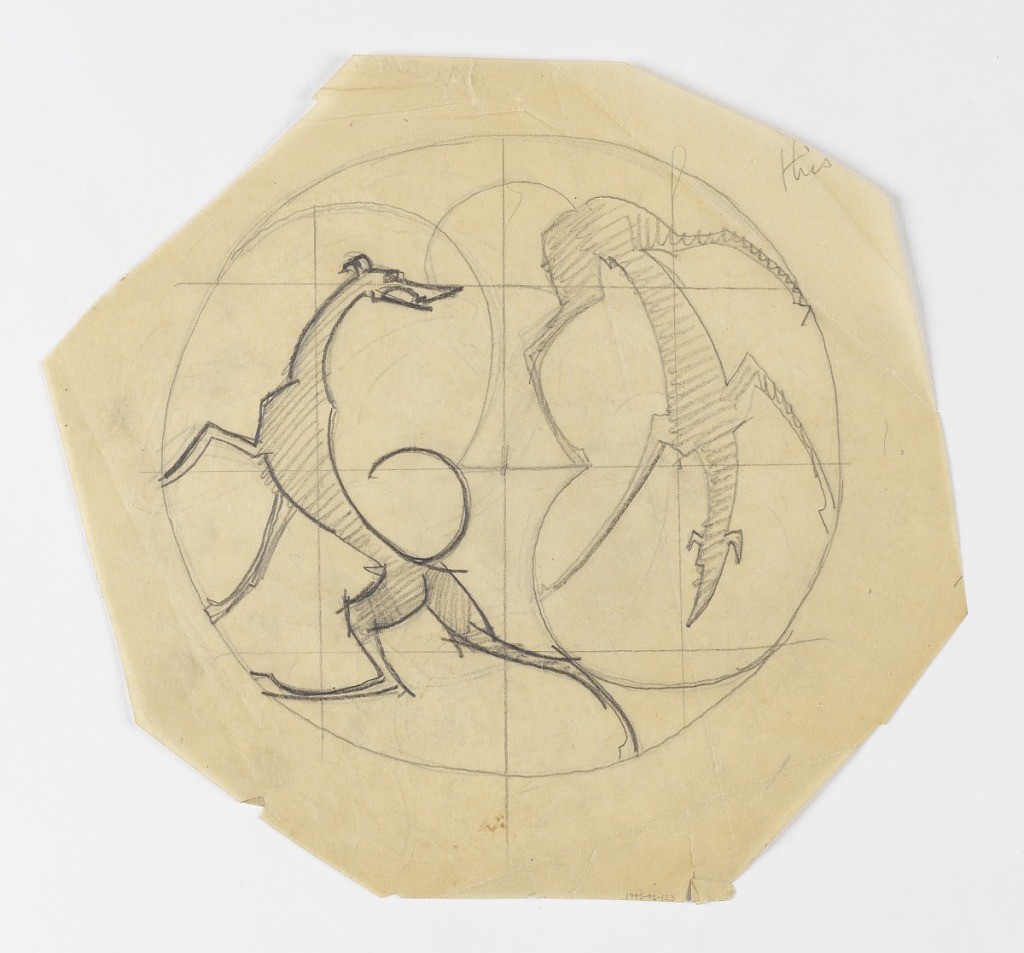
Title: Hounds
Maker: William Hunt Diederich, American, b. Hungary, 1884–1953
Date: ca. 1920
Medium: Graphite on tracing paper
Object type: Drawing
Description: Circular design with two hounds.